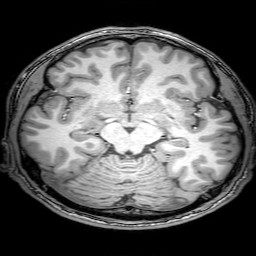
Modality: T1w
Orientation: coronal